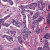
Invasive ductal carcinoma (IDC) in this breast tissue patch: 1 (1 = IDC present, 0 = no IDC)